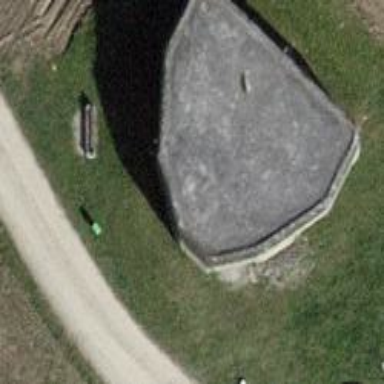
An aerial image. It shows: Military bunker.